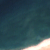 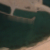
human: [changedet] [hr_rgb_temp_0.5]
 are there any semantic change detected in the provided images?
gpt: One big artificial island was created in the sea.